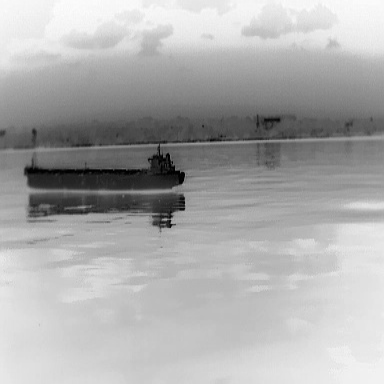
There is a liner in the infrared image.